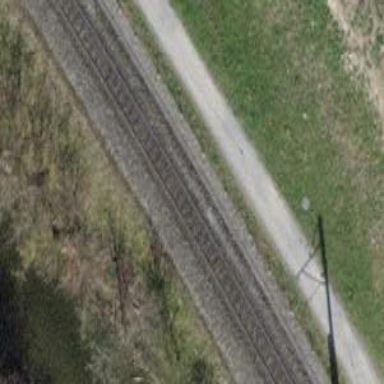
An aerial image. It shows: Narrow gauge railway with electrified contact lines.